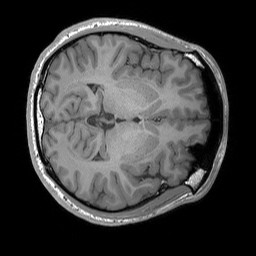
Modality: T1w
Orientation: axial